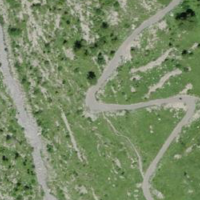
EUNIS habitat code: 23
Species observed at this site:
Gymnocarpium robertianum
Galium boreale